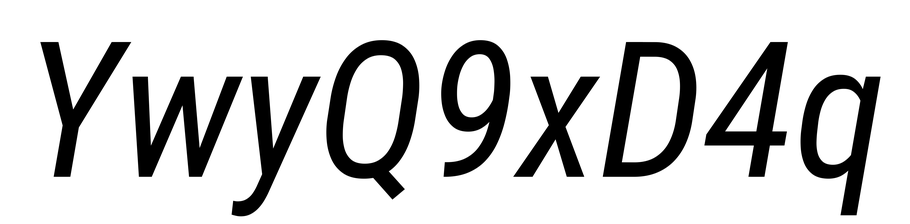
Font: Roboto-Italic_Condensed_Italic